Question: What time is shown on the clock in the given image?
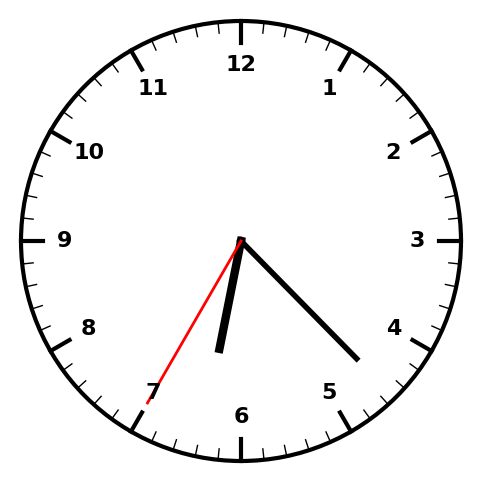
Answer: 06:22:35